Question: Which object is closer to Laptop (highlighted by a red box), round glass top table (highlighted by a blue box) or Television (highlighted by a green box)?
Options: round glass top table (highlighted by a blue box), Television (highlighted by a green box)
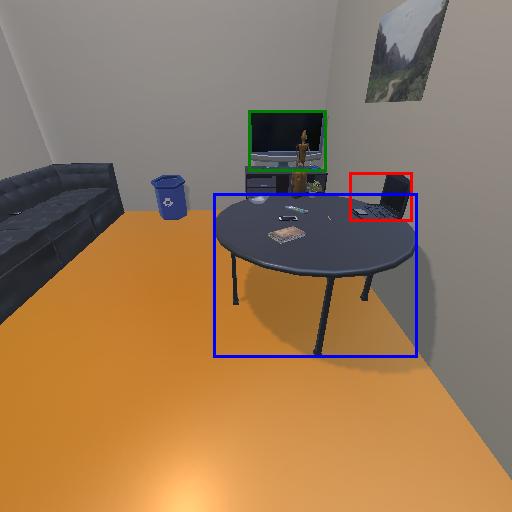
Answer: round glass top table (highlighted by a blue box)